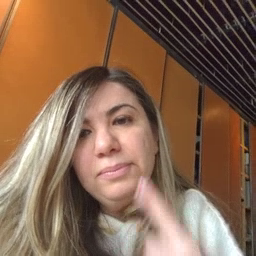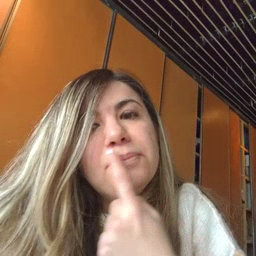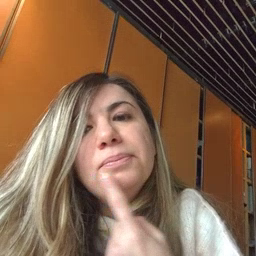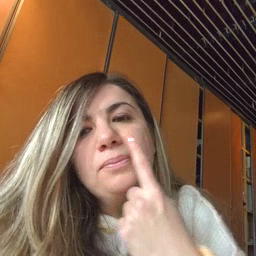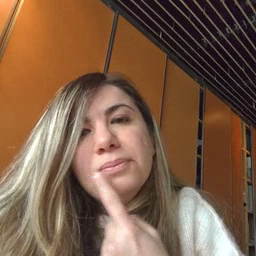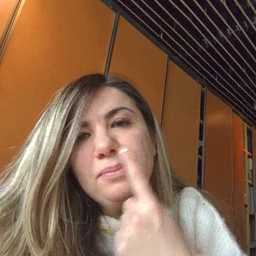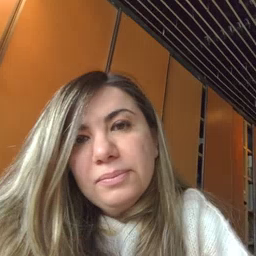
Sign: lips